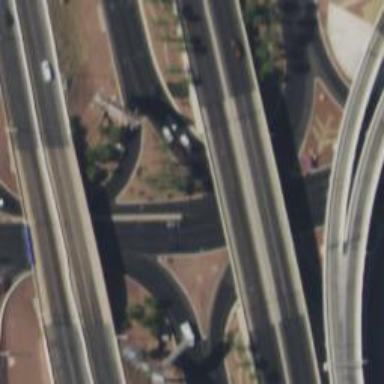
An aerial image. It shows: Asphalt motorway link.